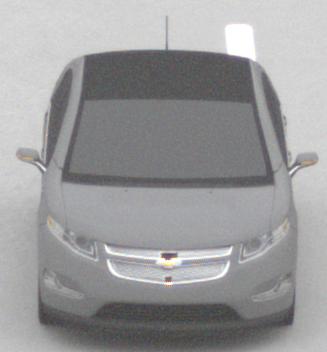
Make: Chevrolet
Model: Volt
Detailed model: Volt
Model produced from: 2011/11
Model produced until: 2014/08
Doors: 5
Color: gray
Road condition: dry road
Daytime: midday
Contrast: low contrast